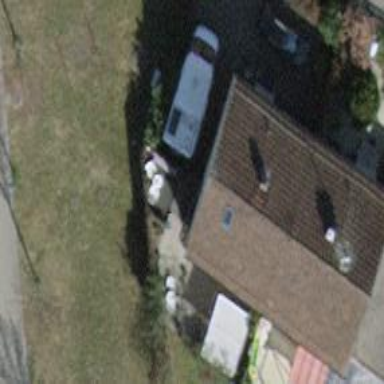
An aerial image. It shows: Building with pitched roof.